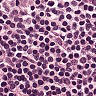
Metastatic tissue present: no